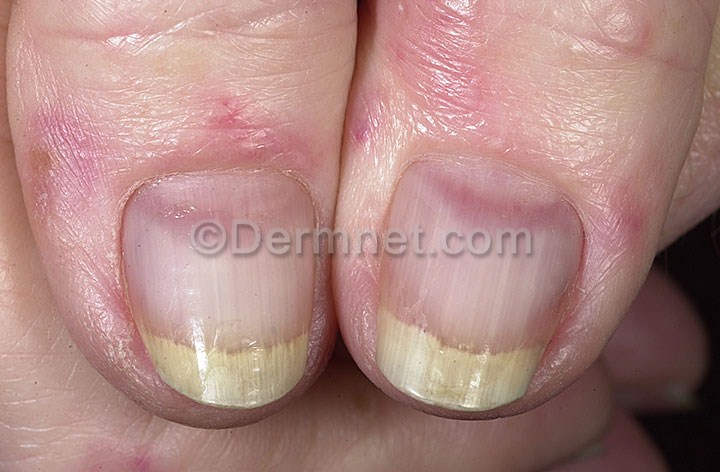
Disease: Psoriasis pictures Lichen Planus and related diseases